Question: I have two tables named as:
1. table_product
2. table_user_ownned_auction
### table_product
'''
specific_product_id astatus ...
(primary_key,autoinc)
--------------------------------------
1 APAST ...
2 ALIVE ...
3 ALIVE ...
4 APAST ...
5 APAST ...
'''
### table_user_ownned_auction
'''
own_id specific_product_id details
----------------------------------------
1 1 XXXX
2 5 XXXX
'''
I need to select 'atatus = APAST', and not in table 2.
Which means, in above structure table1 has 3 APAST status (1,4,5). But in table 2 specific_product_id (1,5) only stored so i need to select specific_product_id = 4
I used this query
'''
SELECT *
FROM table_product
WHERE astatus = 'APAST'
AND specific_product_id NOT IN (SELECT specific_product_id
FROM table_user_ownned_auction )
'''
...which takes this long:
> Query took <PHONE> sec
...to execute.
### EXPLAIN PLAN

How can i optimize it or any other way to select what i want?
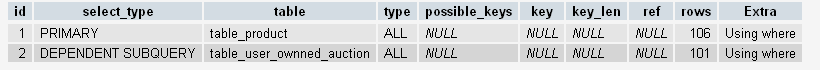
Answer: Try adding a index on the 'table_user_ownned_auction' table:
'''
ALTER TABLE table_user_ownned_auction ADD KEY(specific_product_id)
'''
Also, try using a 'non-exists' join:
'''
SELECT p.*
FROM table_product p
LEFT JOIN table_user_ownned_auction l
ON p.specific_product_id = l.specific_product_id
WHERE p.astatus = 'APAST'
AND l.specific_product_id IS NULL
'''